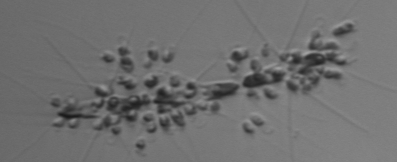
Label: Chaetoceros_didymus_TAG_external_flagellate